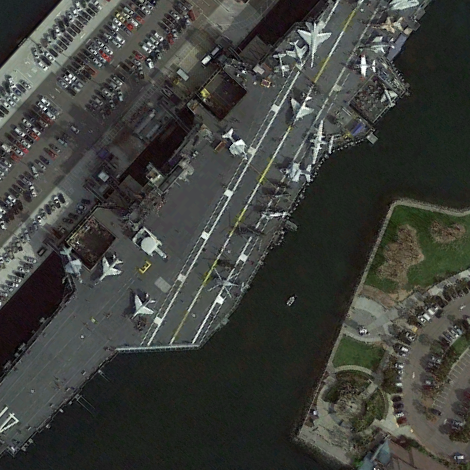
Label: aircraft_carrier